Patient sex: M
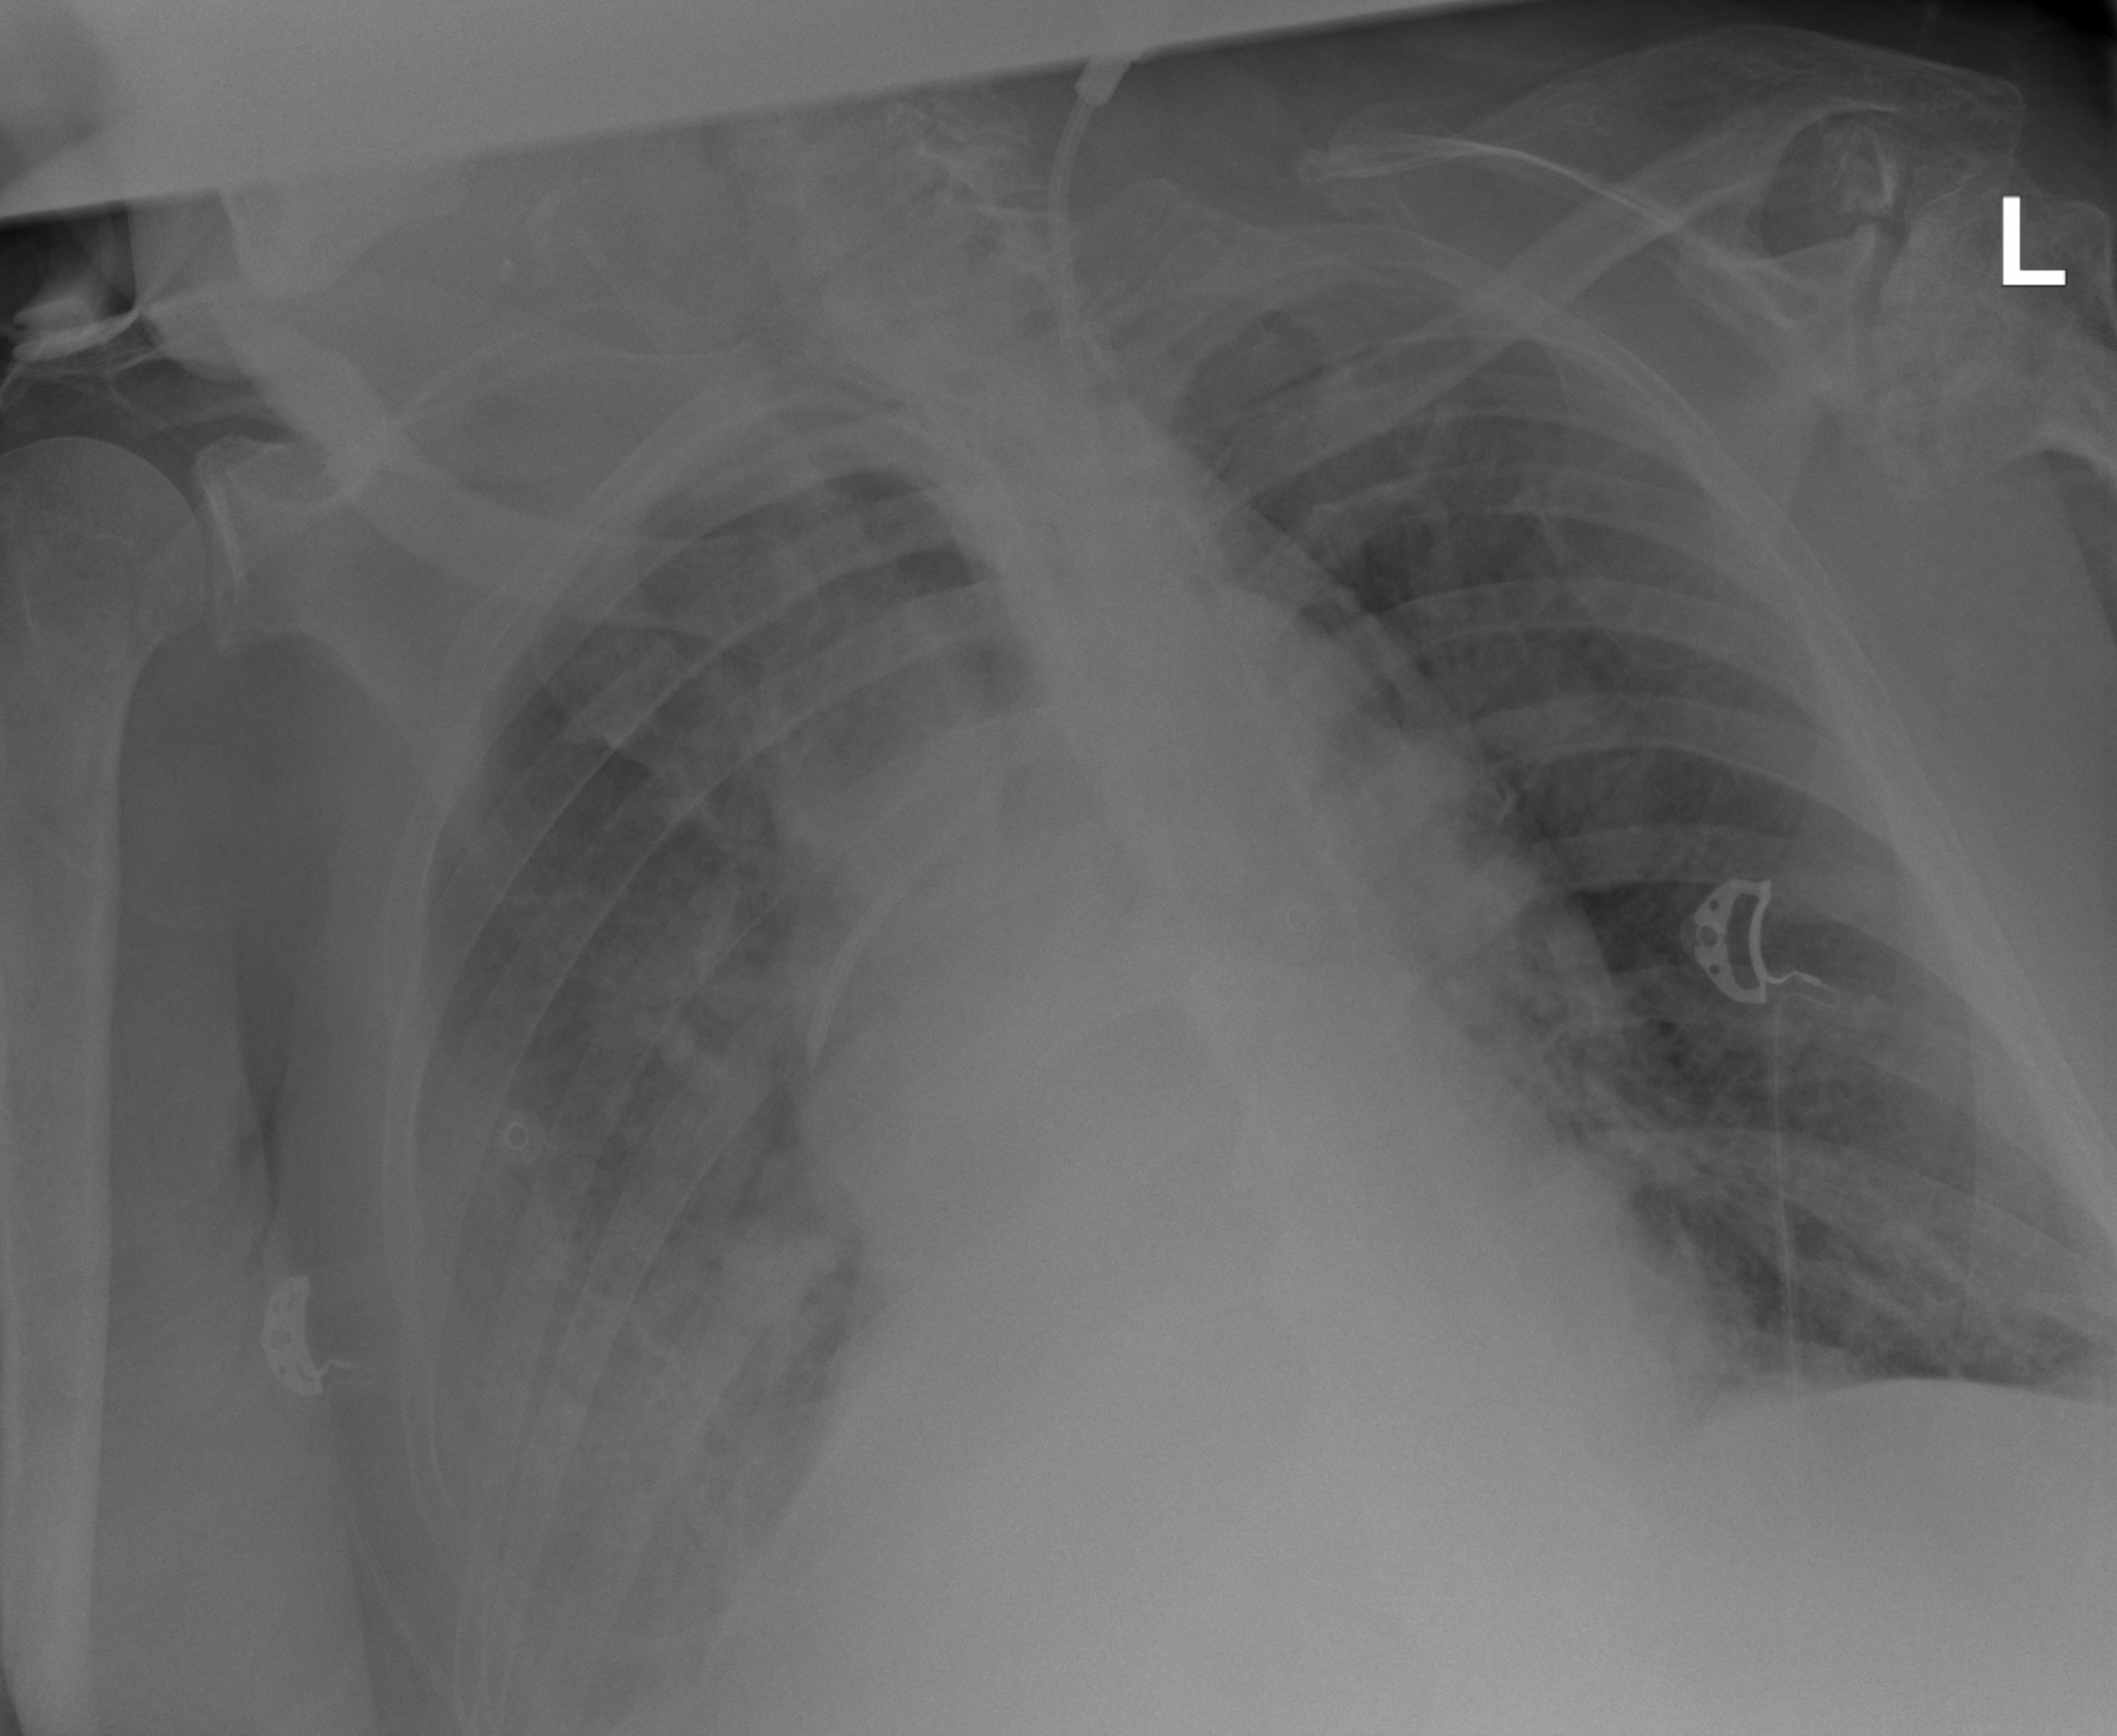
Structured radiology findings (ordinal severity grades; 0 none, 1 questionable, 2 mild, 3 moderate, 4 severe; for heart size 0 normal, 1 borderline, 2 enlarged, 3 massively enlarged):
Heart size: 0
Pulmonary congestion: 0
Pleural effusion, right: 2
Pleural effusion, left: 0
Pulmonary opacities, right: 0
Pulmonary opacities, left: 0
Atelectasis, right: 2
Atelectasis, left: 2